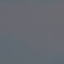
Label: SeaLake